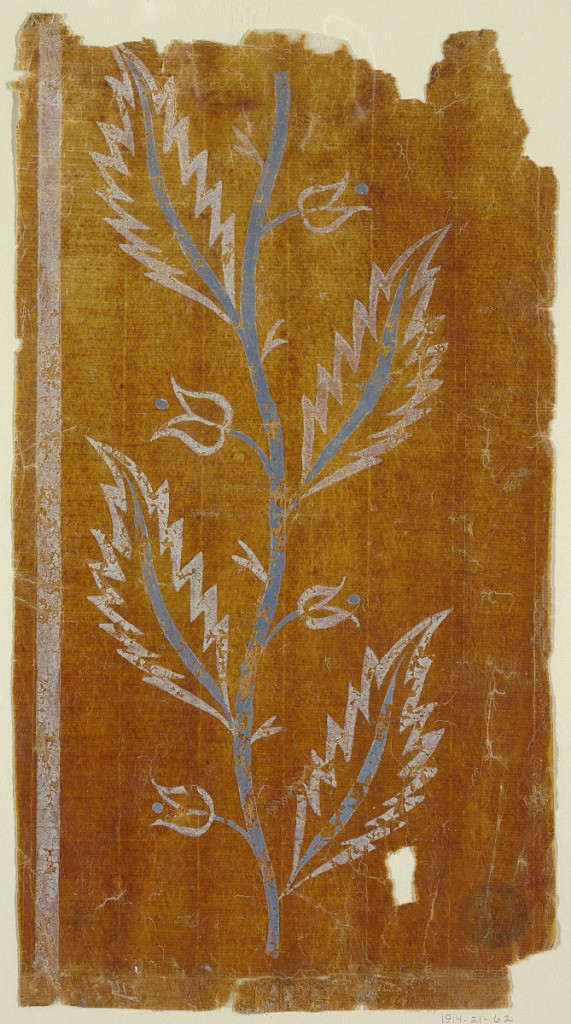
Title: Design for an Embroidered or Woven Vertical Border
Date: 1805–1815
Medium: Brush and blue, white gouache on glazed tracing paper
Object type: Drawing
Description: An undulated stem with big indented leaves, and small flowers of opposite directions in alternate horizontal rows, rises beside a strip, at left.